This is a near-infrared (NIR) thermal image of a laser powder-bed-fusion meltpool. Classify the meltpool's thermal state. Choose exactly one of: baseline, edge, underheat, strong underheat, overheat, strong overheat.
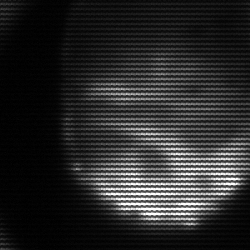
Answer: edge